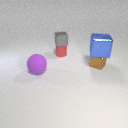
small gray metal cube above small red rubber cylinder